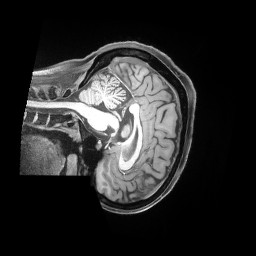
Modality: T1w
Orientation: sagittal
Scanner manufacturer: siemens
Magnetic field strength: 3 T
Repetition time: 2.53 s
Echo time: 0.00169 s